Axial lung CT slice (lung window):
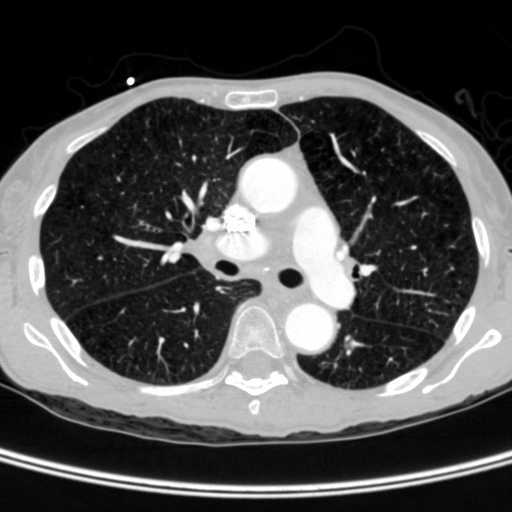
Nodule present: no